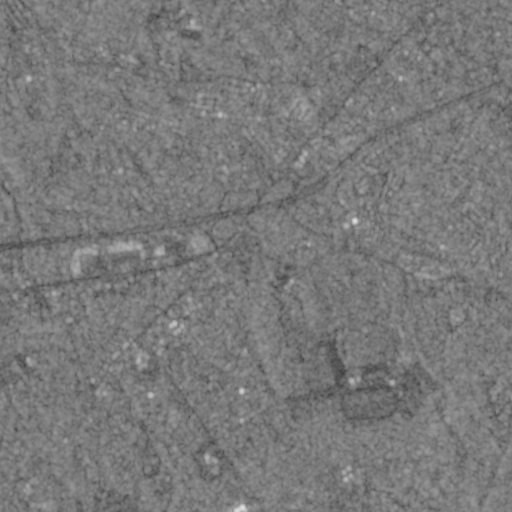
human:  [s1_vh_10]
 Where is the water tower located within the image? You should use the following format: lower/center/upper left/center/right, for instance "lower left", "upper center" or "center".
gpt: The water tower is located in the upper center of the image.
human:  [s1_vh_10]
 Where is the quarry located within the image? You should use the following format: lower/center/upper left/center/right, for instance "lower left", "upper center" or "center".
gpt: There is no quarry in the image.

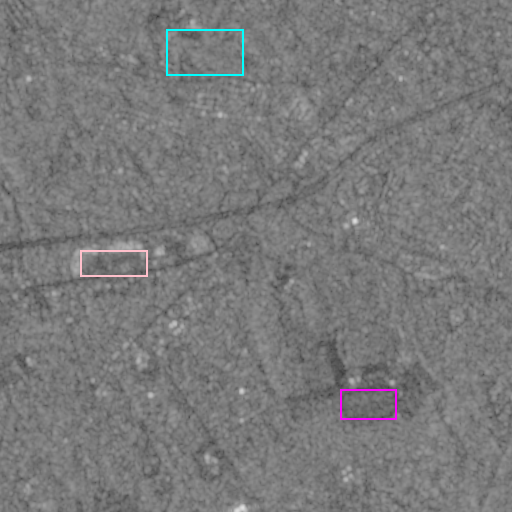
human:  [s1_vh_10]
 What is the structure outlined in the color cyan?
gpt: The structure outlined in cyan is a park.
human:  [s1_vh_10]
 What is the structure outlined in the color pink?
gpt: The structure outlined in pink is a parking lot.
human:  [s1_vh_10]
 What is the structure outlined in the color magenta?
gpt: The structure outlined in magenta is a track.
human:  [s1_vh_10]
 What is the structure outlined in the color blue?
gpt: There is no blue outline.